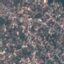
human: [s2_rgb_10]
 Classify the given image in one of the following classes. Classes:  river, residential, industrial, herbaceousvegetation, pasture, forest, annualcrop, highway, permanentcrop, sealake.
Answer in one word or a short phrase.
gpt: Residential